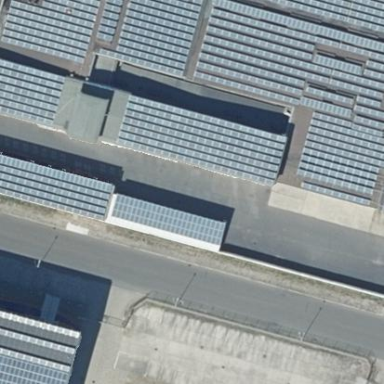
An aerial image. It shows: Building equipped with solar photovoltaic panel for generating electricity. The small installation is solar power generator.